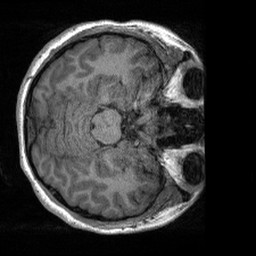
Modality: T1w
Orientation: axial
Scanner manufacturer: siemens
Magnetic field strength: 3 T
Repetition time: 2.4 s
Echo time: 0.00213 s